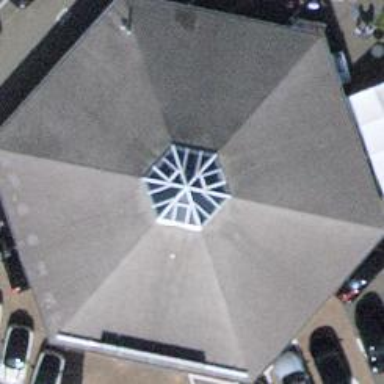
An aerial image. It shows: Pyramidal roof building serving as car shop.